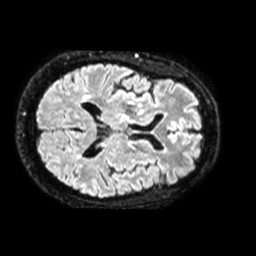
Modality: FLAIR
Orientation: axial
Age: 60
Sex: female
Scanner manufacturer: philips
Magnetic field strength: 1.5 T
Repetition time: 4.8 s
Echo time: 0.3539 s